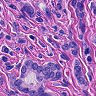
Metastatic tissue present: yes